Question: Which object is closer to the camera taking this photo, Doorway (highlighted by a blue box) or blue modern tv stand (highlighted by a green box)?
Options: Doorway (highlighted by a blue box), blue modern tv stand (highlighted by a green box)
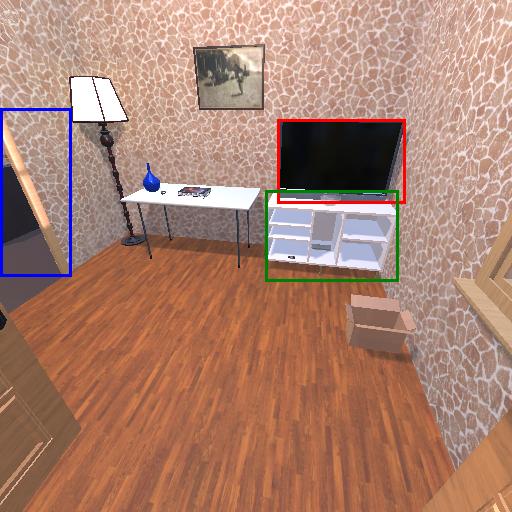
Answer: Doorway (highlighted by a blue box)